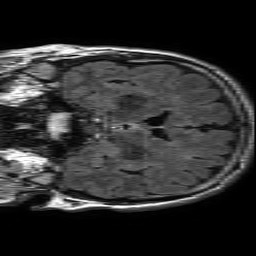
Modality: FLAIR
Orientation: coronal
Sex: male
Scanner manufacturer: philips
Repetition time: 11 s
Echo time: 0.125 s